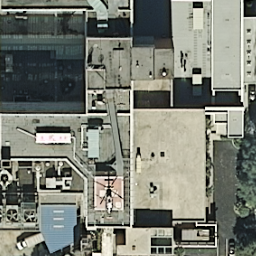
Label: buildings